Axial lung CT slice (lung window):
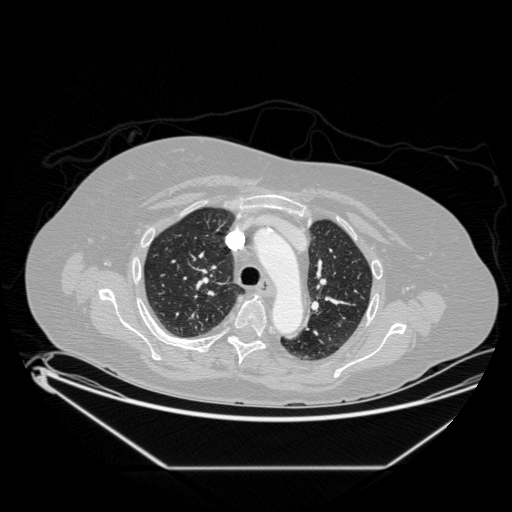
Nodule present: no